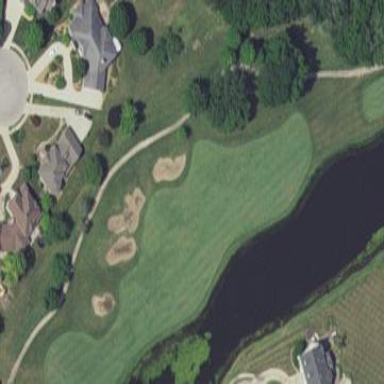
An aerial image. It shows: Grassy area designated as golf fairway.